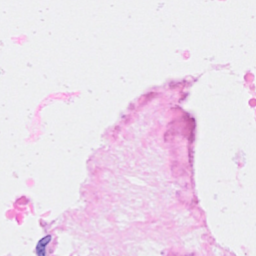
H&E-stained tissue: Breast